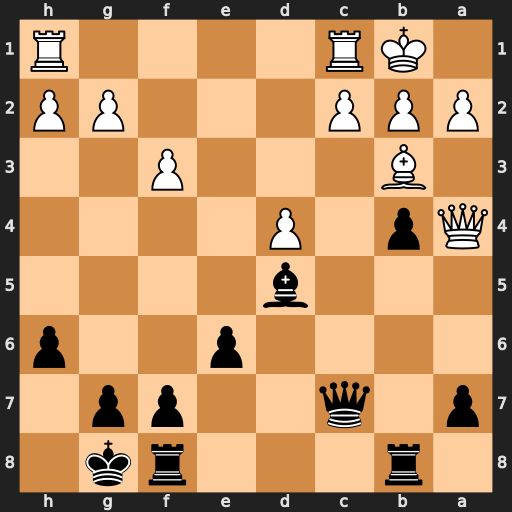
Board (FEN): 1r3rk1/p1q2pp1/4p2p/3b4/Qp1P4/1B3P2/PPP3PP/1KR4R
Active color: b
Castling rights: -
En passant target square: -
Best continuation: Bc6 Qa6 Bb5 Qxb5 Rxb5